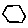
Label: hexagon